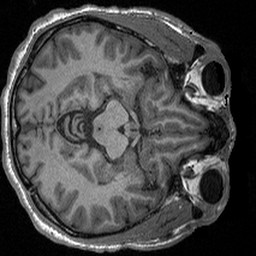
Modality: T1w
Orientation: axial
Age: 32
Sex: male